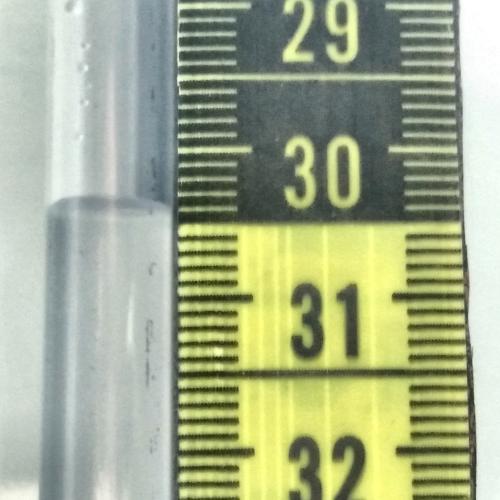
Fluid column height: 30.4 cm